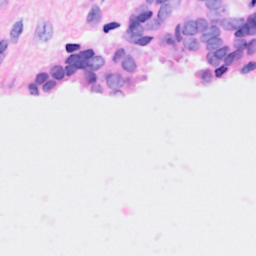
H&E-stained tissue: Breast